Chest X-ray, PA view. Patient: 73 years old, sex F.
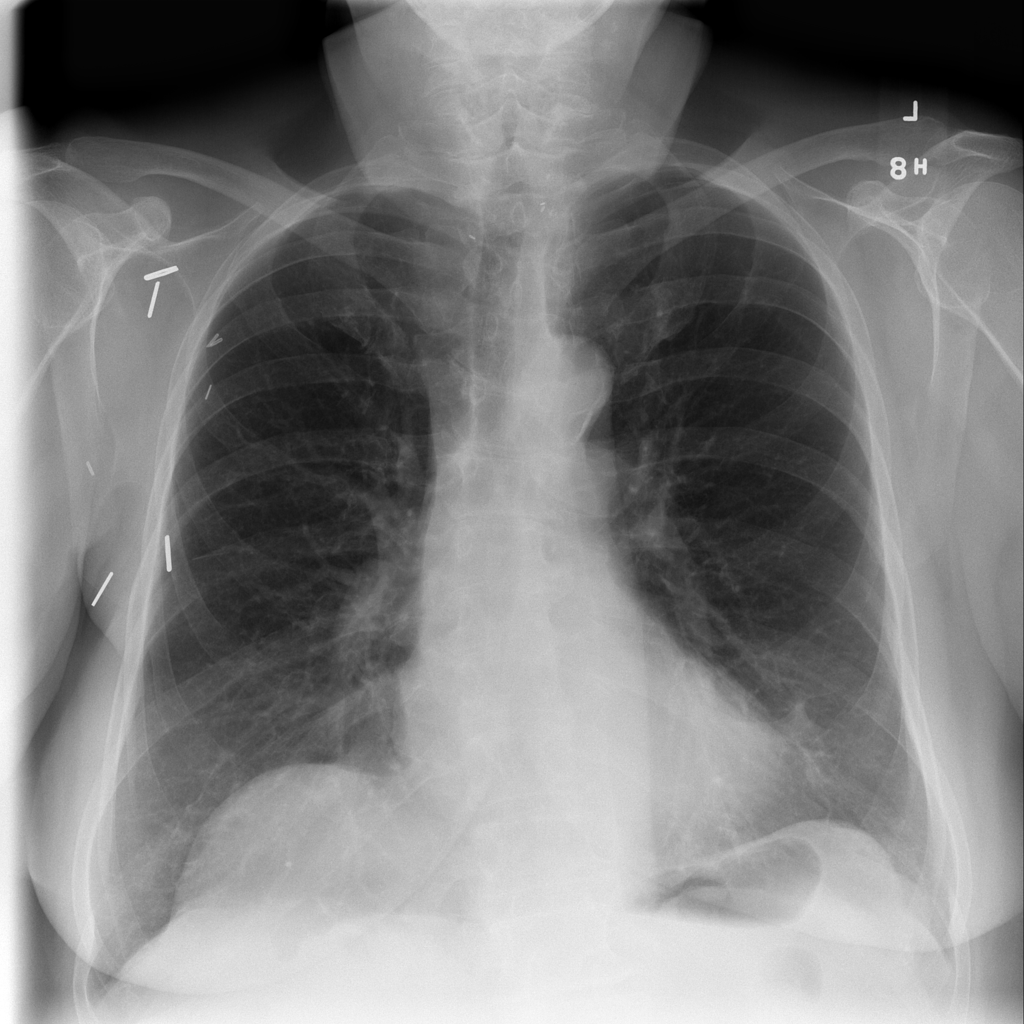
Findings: No Finding